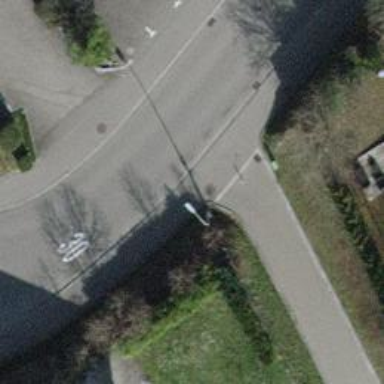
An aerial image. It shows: Bollard barrier.